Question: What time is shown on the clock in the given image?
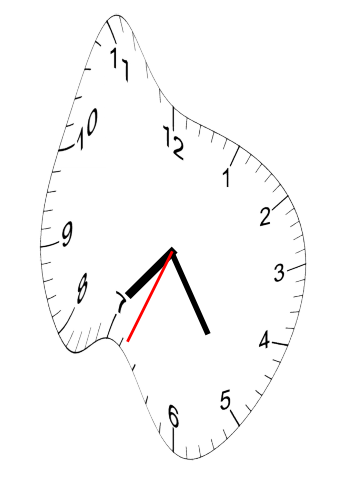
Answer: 07:24:34